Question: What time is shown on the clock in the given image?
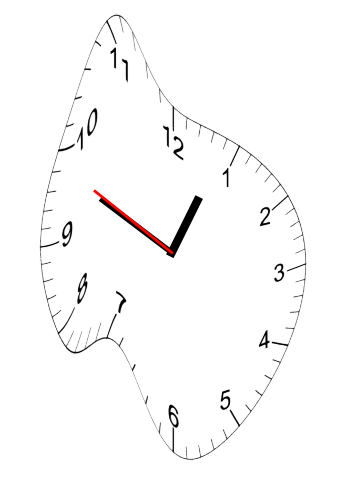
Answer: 12:48:49